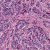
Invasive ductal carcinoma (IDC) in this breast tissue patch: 1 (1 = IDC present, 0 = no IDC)